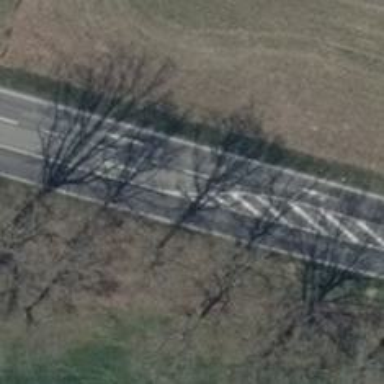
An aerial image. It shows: Primary highway.